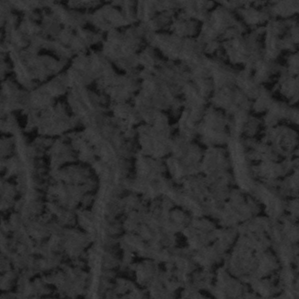
Label: frost